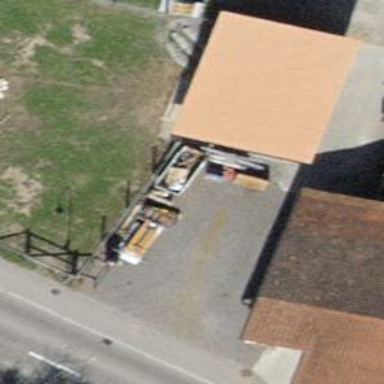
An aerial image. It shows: Shed building.